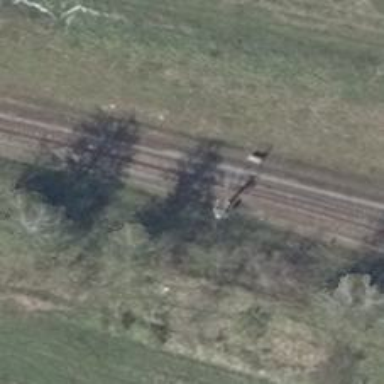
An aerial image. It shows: Railway junction.